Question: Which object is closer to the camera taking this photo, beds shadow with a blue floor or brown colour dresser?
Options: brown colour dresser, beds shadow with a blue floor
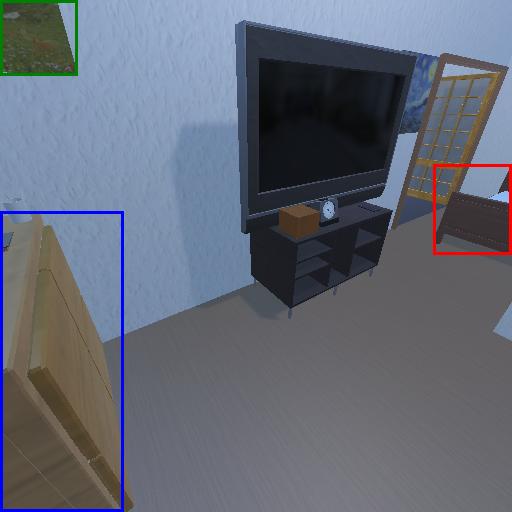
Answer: brown colour dresser